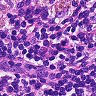
Metastatic tissue present: no